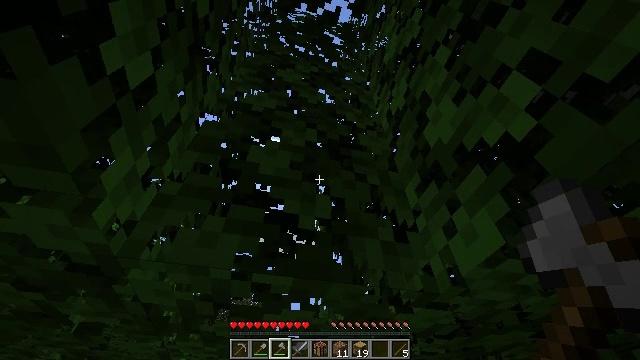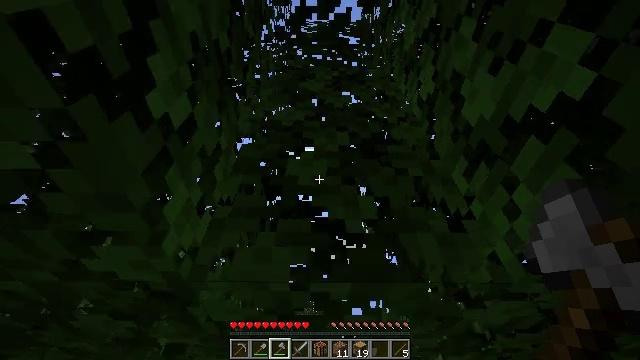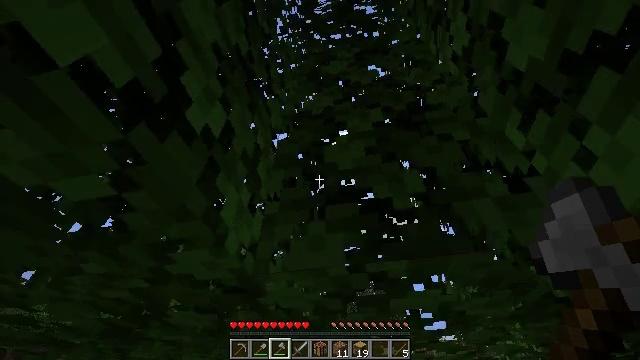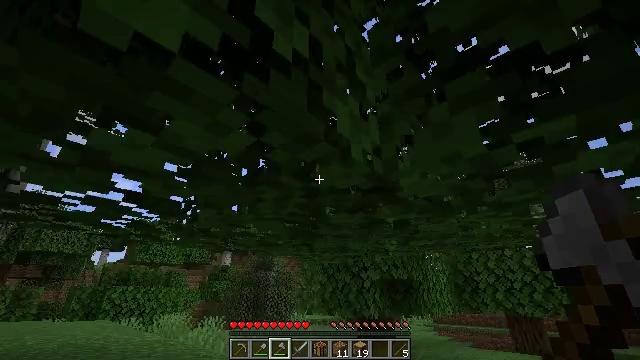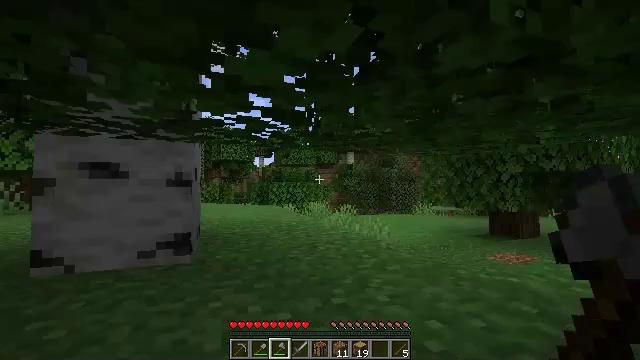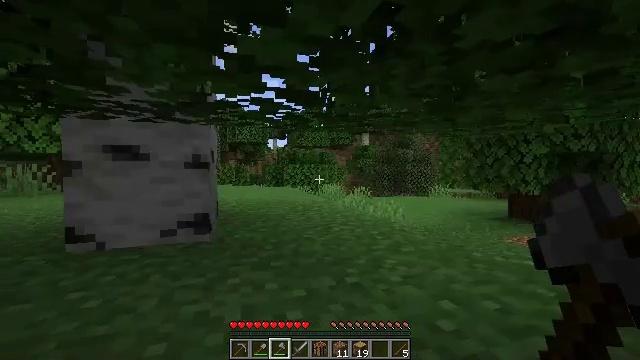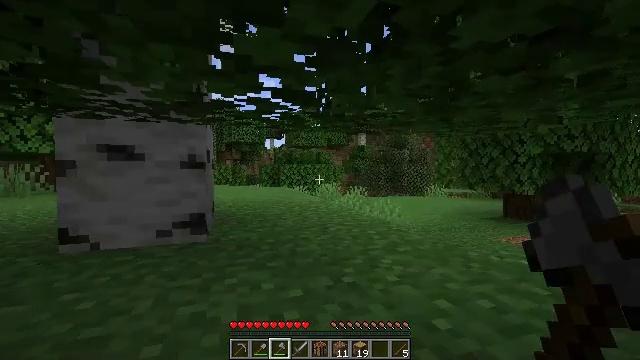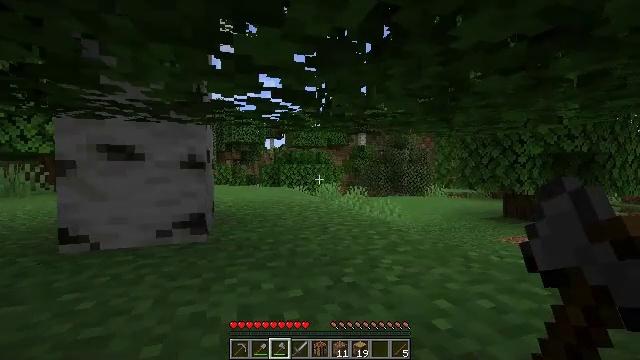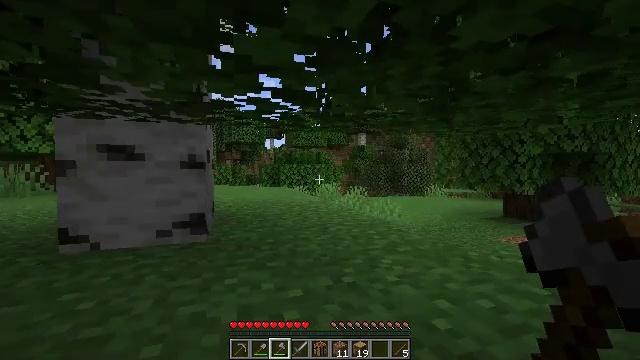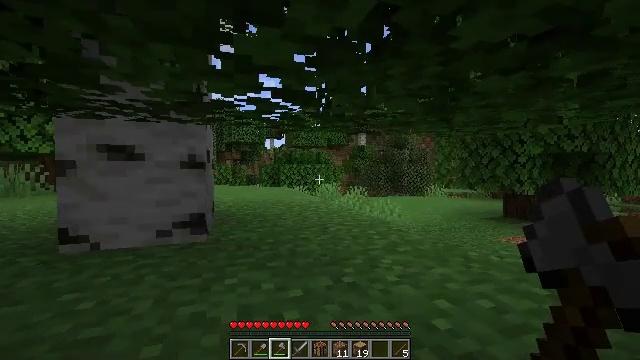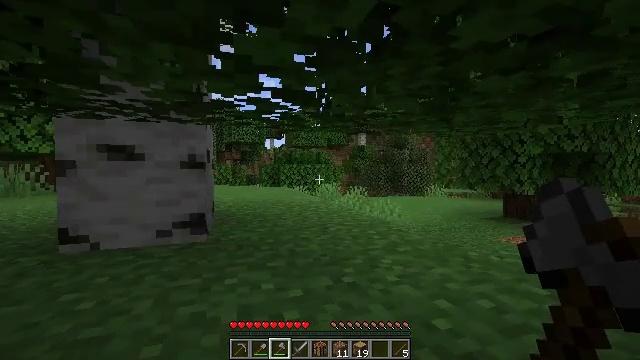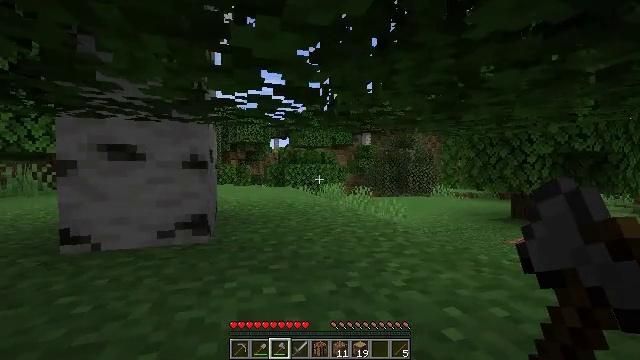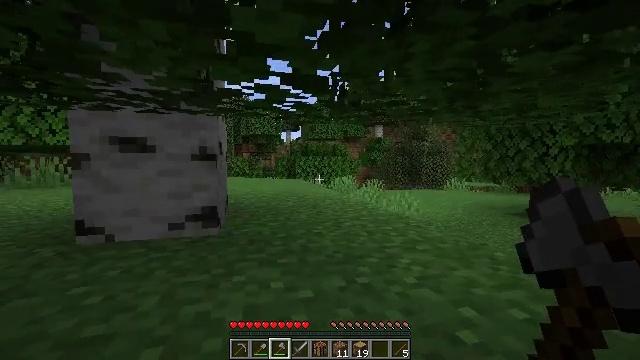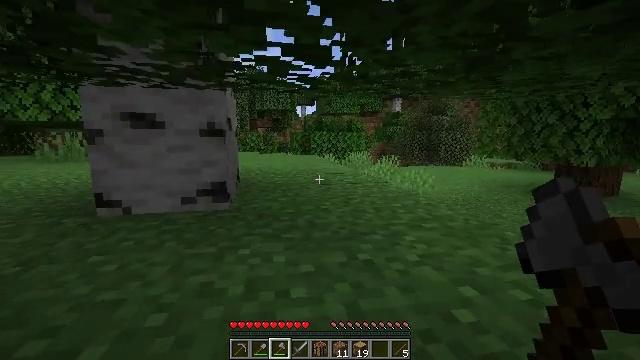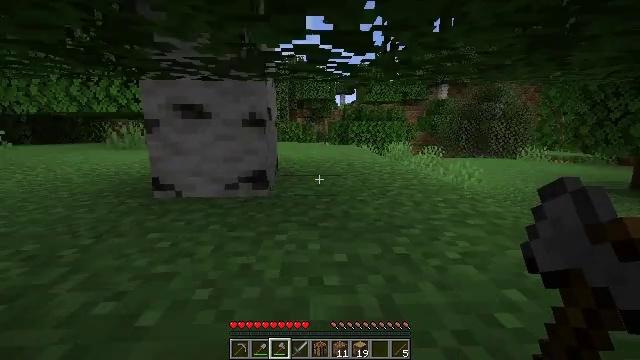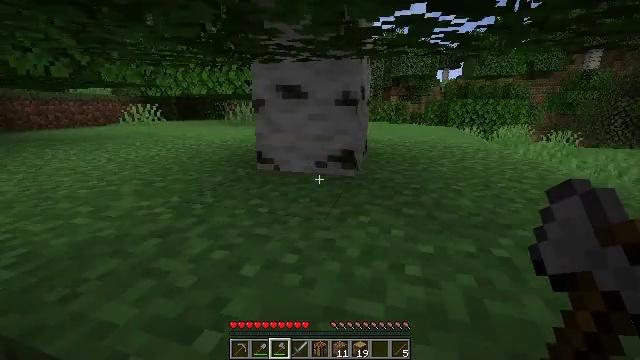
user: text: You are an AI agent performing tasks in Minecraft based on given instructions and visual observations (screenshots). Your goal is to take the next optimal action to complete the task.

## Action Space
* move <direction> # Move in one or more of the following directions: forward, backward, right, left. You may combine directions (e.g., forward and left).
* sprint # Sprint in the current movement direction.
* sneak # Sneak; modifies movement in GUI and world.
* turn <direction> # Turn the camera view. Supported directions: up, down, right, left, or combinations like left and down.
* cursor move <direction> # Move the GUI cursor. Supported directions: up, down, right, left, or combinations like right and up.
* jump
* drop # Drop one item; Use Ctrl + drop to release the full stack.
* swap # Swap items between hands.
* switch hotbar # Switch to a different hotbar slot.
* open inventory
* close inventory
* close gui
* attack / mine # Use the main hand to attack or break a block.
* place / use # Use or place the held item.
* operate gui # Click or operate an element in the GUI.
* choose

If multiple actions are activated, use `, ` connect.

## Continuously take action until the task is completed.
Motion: motion action
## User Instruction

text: Remove oak leaves from branches.
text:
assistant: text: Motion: no_op
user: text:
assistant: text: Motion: turn left and up
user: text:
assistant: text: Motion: turn left and down
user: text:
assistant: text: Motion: turn left and down
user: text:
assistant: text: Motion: turn left and down
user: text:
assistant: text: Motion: turn left and down
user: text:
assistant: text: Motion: no_op
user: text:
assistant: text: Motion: no_op
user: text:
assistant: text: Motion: no_op
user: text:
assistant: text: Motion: no_op
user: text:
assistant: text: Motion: no_op
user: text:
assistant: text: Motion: move forward, turn left
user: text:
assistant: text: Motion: move forward, turn left and down
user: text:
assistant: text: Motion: move forward, turn left and down
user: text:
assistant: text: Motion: move forward, turn left and down
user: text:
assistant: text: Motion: move forward and move left, turn left and down
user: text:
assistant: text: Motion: move forward and move left, turn left
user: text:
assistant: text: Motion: move forward and move left, turn left and up
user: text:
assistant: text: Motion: move forward and move left
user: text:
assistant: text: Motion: move forward
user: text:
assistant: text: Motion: move forward
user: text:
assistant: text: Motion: move forward, turn right and up
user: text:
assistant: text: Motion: move forward and move right, turn right
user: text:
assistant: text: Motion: move forward and move right, turn right and down
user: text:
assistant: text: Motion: move forward and move right, turn right and down
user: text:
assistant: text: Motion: move forward and move right, turn right
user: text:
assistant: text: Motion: move forward and move right, turn right
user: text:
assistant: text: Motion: move forward and move right
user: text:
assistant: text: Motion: move forward and move right
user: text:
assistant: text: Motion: move forward and move right